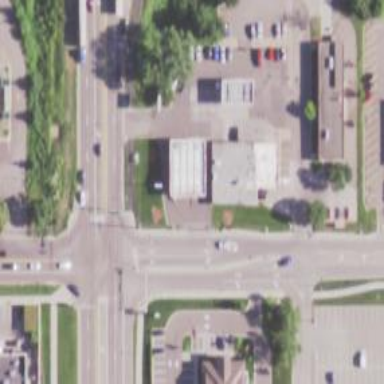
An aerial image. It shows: Convenience shop.